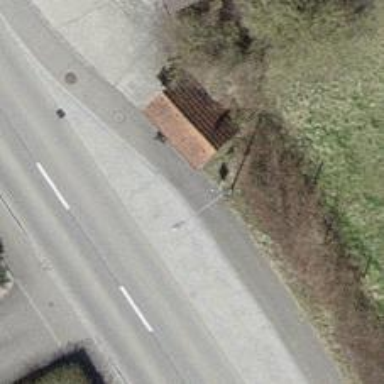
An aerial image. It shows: Platform with shelter for public transport.